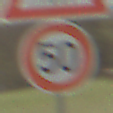
Verkehrszeichen: Geschwindigkeit50
Zusatzzeichen oben: ReiterRechts
Umgebung: Outdoor, Suburban
Tageszeit: MorningAfternoon
Wetter: Overcast
Licht: Natural
Jahreszeit: NotSpecified
Kontrast: LowContrast